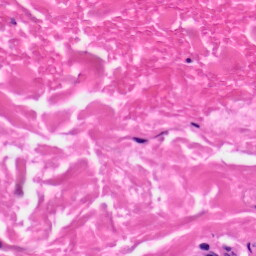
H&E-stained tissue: Skin